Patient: sex M, age 52
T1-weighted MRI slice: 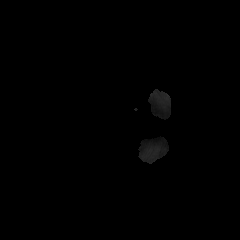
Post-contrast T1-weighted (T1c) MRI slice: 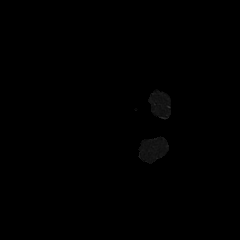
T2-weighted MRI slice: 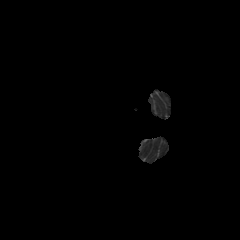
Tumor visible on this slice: no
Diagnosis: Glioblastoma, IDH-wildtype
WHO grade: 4